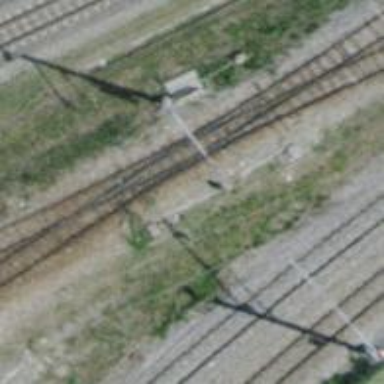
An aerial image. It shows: Railway crossing.